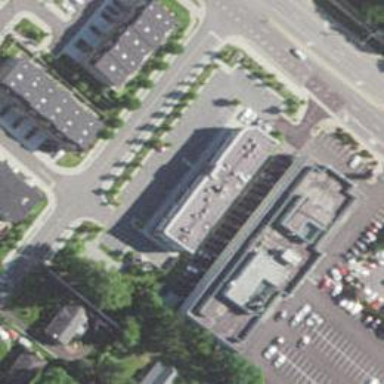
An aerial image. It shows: Retail building.